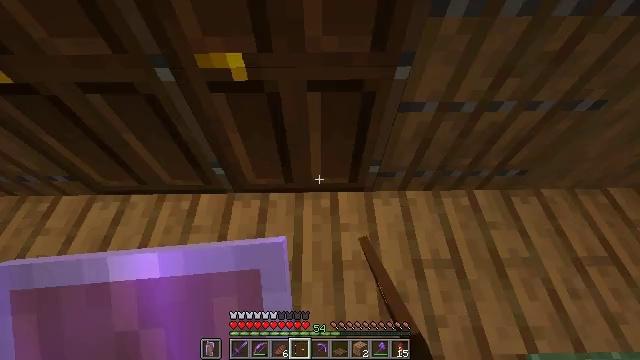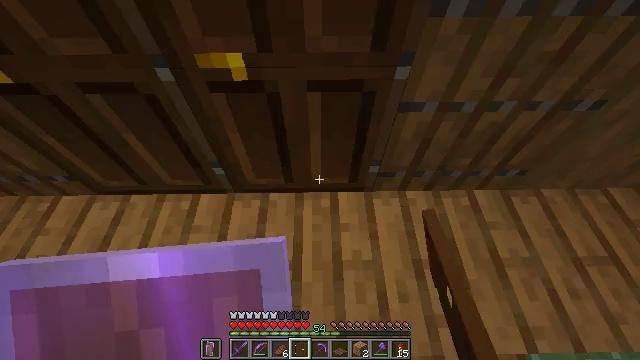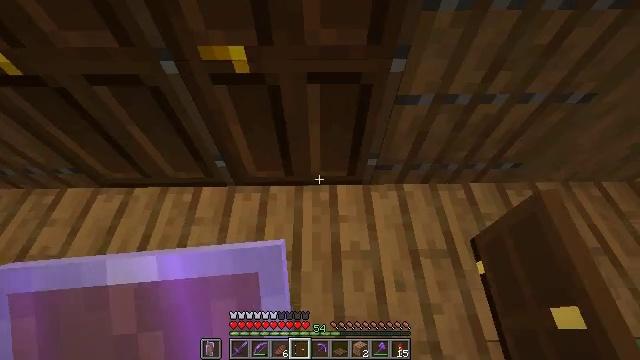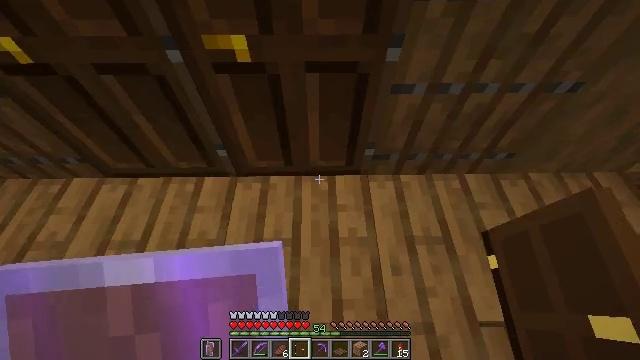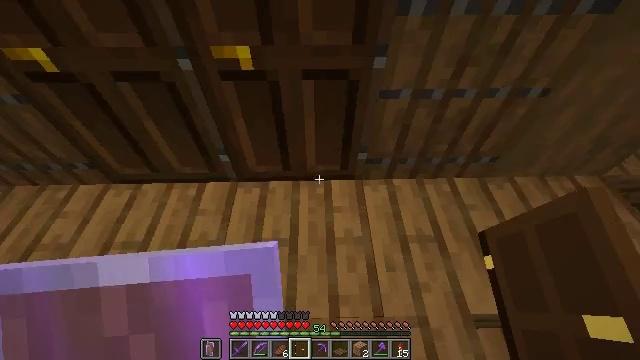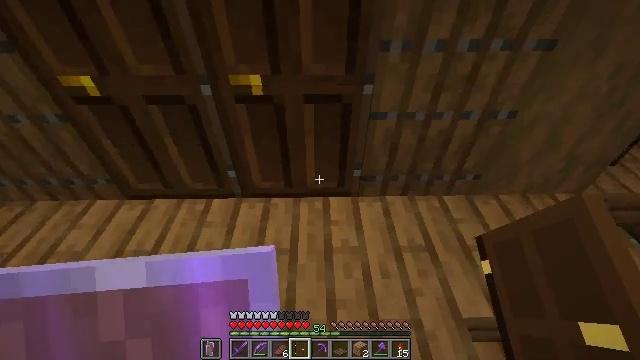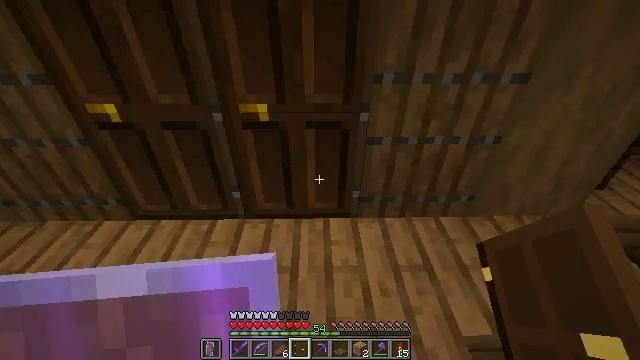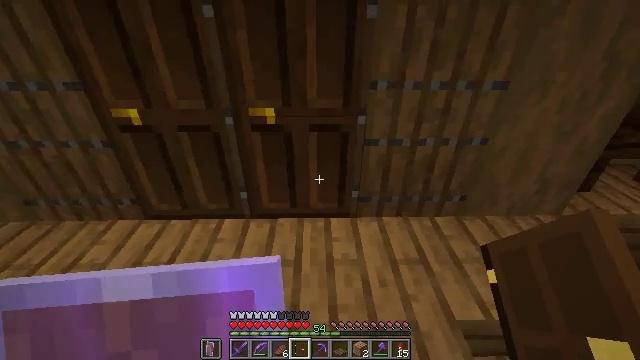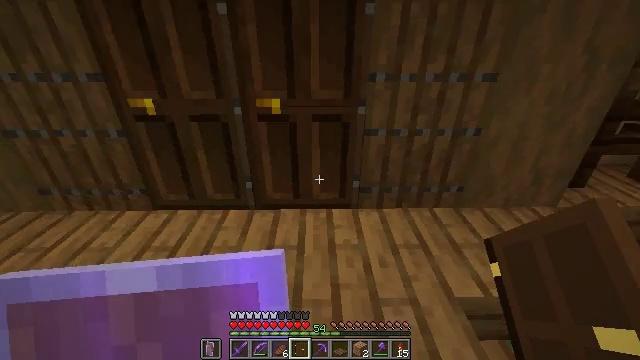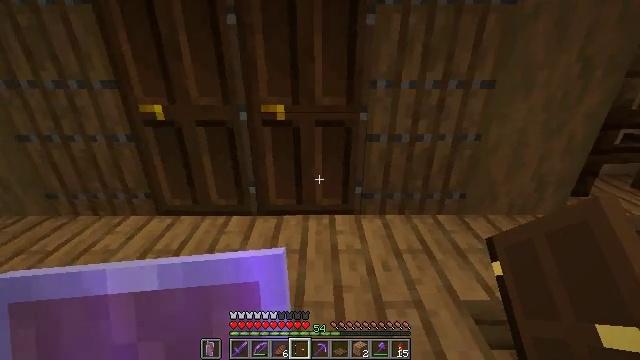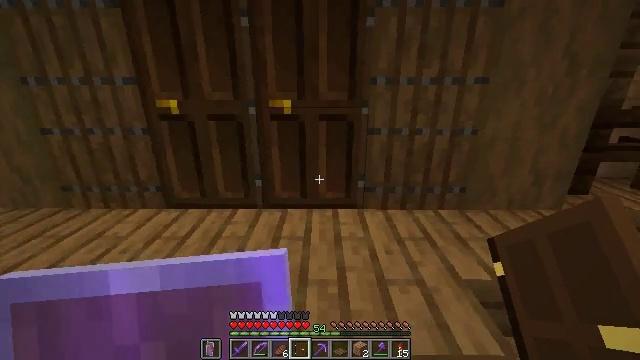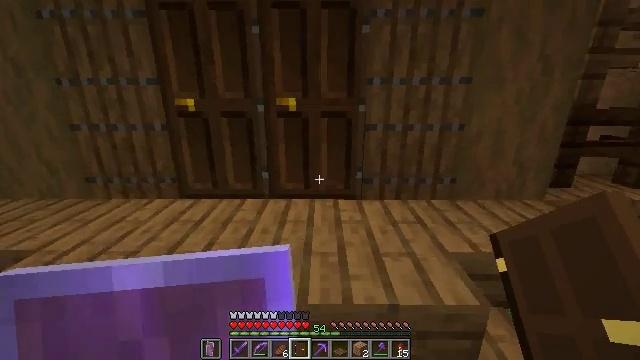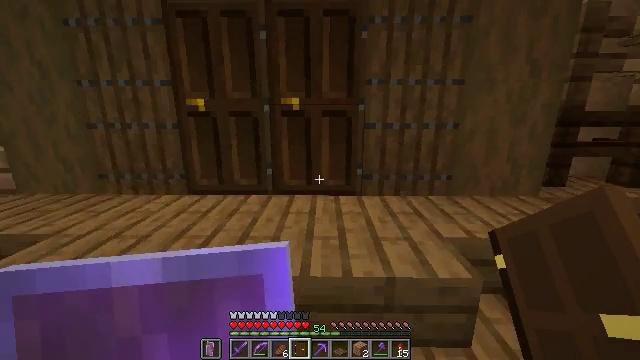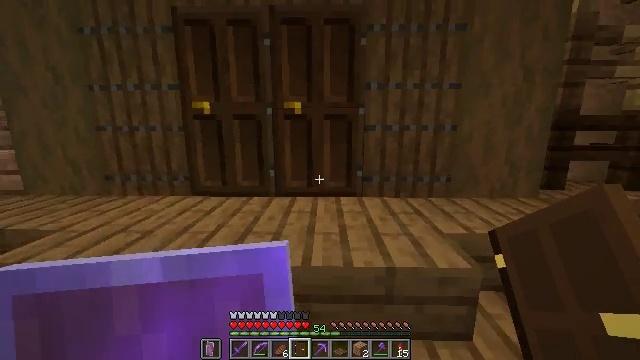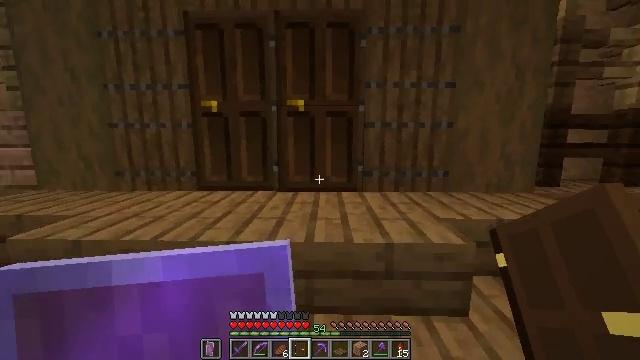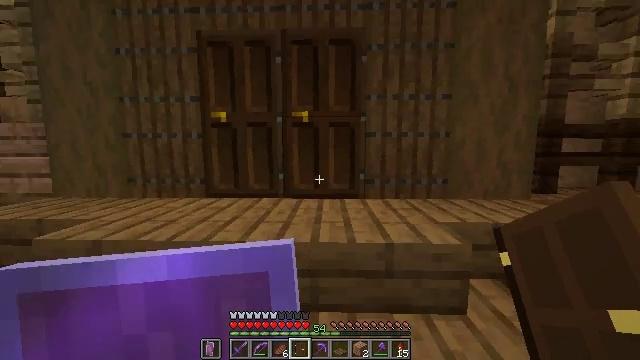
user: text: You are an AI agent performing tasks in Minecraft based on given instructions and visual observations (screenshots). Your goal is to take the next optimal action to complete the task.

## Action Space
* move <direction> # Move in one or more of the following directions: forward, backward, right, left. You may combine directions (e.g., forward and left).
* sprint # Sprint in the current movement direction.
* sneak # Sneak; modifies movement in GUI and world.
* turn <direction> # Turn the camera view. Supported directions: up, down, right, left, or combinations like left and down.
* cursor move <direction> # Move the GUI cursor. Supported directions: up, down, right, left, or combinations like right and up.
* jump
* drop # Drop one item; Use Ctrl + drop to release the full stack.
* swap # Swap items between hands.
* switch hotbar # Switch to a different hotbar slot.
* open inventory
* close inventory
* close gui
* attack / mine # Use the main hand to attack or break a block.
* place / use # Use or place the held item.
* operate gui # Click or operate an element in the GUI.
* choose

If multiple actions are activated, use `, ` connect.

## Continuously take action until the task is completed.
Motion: motion action
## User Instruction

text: Collect dark oak door into your inventory.
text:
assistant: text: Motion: no_op
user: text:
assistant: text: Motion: move back
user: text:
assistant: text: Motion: move back
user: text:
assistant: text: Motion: move back, turn up
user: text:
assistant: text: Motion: move back, turn up
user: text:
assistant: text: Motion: move back, turn up
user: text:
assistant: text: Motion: move back, turn up
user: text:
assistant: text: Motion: move back, turn up
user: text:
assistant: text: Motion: move back, turn up
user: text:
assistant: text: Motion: move back, turn up
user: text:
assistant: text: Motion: move back, turn up
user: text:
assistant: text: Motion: move back, turn up
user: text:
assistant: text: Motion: move back, turn up
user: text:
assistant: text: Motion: turn up
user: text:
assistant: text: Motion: turn up
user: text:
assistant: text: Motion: turn up
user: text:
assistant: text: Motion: turn left and up
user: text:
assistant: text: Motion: turn left and up
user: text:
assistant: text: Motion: move forward, turn left
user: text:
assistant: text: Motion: move forward
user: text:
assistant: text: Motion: move forward
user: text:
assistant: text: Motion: move forward
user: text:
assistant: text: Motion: move forward
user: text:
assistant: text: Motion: turn right
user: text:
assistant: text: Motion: turn right and down
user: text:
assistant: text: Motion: turn right
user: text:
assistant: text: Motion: turn right
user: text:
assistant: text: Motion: turn right
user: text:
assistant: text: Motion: no_op
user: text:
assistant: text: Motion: use / place